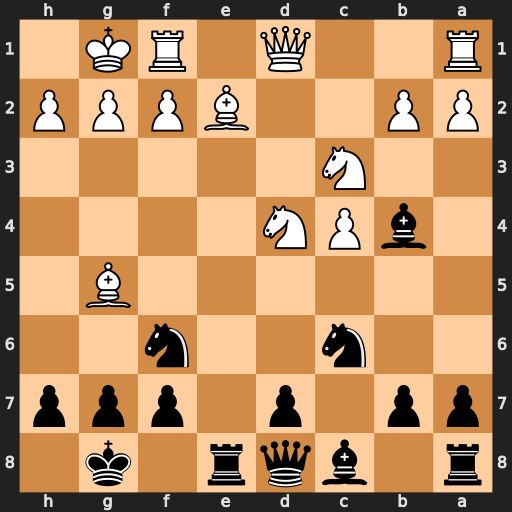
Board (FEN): r1bqr1k1/pp1p1ppp/2n2n2/6B1/1bPN4/2N5/PP2BPPP/R2Q1RK1
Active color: b
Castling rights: -
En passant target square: -
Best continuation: Nxd4 Qxd4 Bxc3 Qxc3 Rxe2